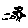
Label: bird